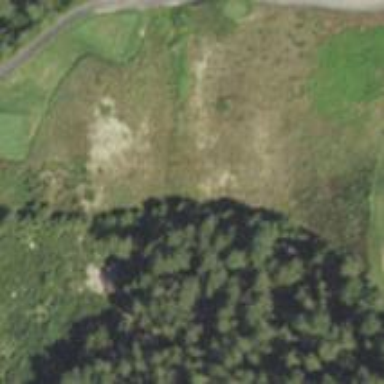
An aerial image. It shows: View of golf hole.